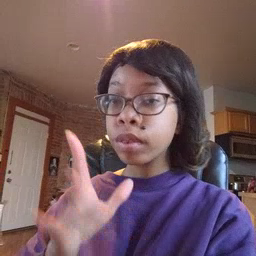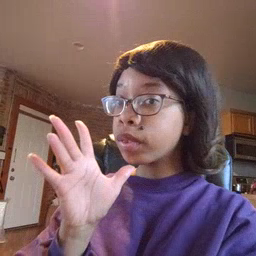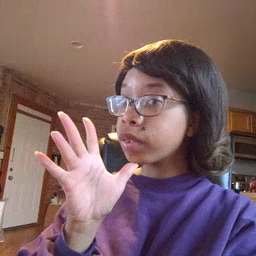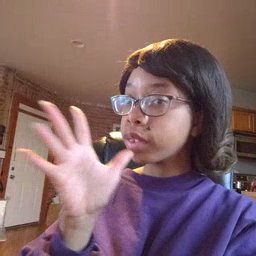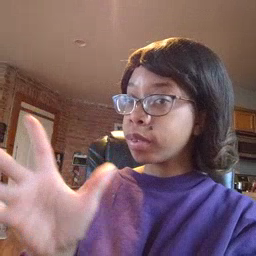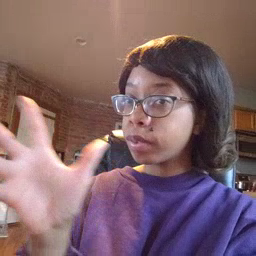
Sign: grandma